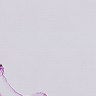
Metastatic tissue present: no